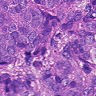
Metastatic tissue present: yes